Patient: sex M, age 37
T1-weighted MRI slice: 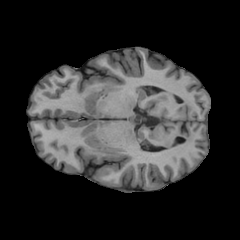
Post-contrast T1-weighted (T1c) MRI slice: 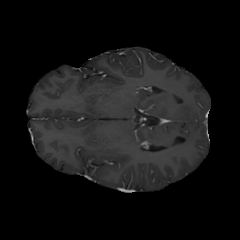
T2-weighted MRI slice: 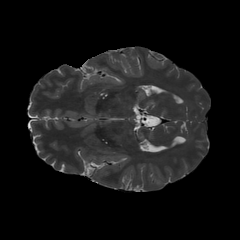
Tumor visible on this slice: no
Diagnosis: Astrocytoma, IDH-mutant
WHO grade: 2